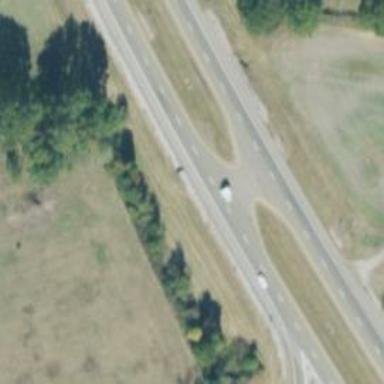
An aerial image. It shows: Expressway with dual carriageways made of asphalt at trunk level.